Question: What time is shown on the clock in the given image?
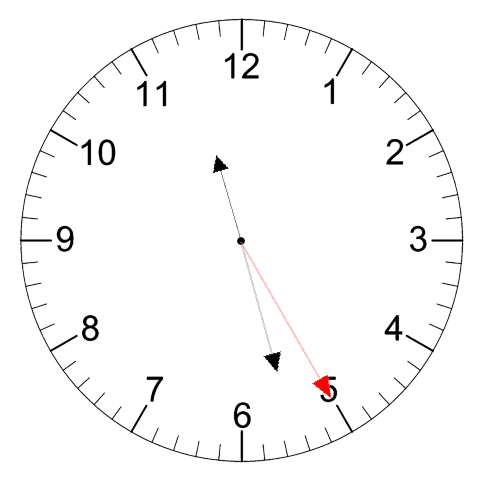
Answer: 11:27:25